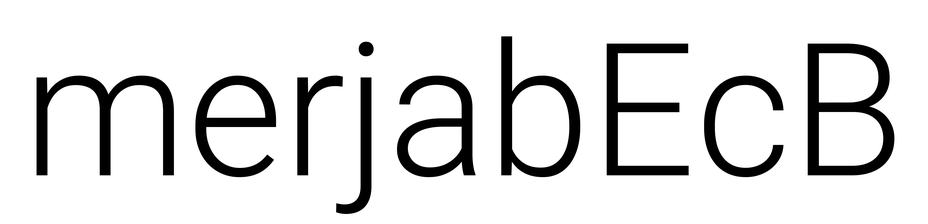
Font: Roboto_Light